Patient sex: M
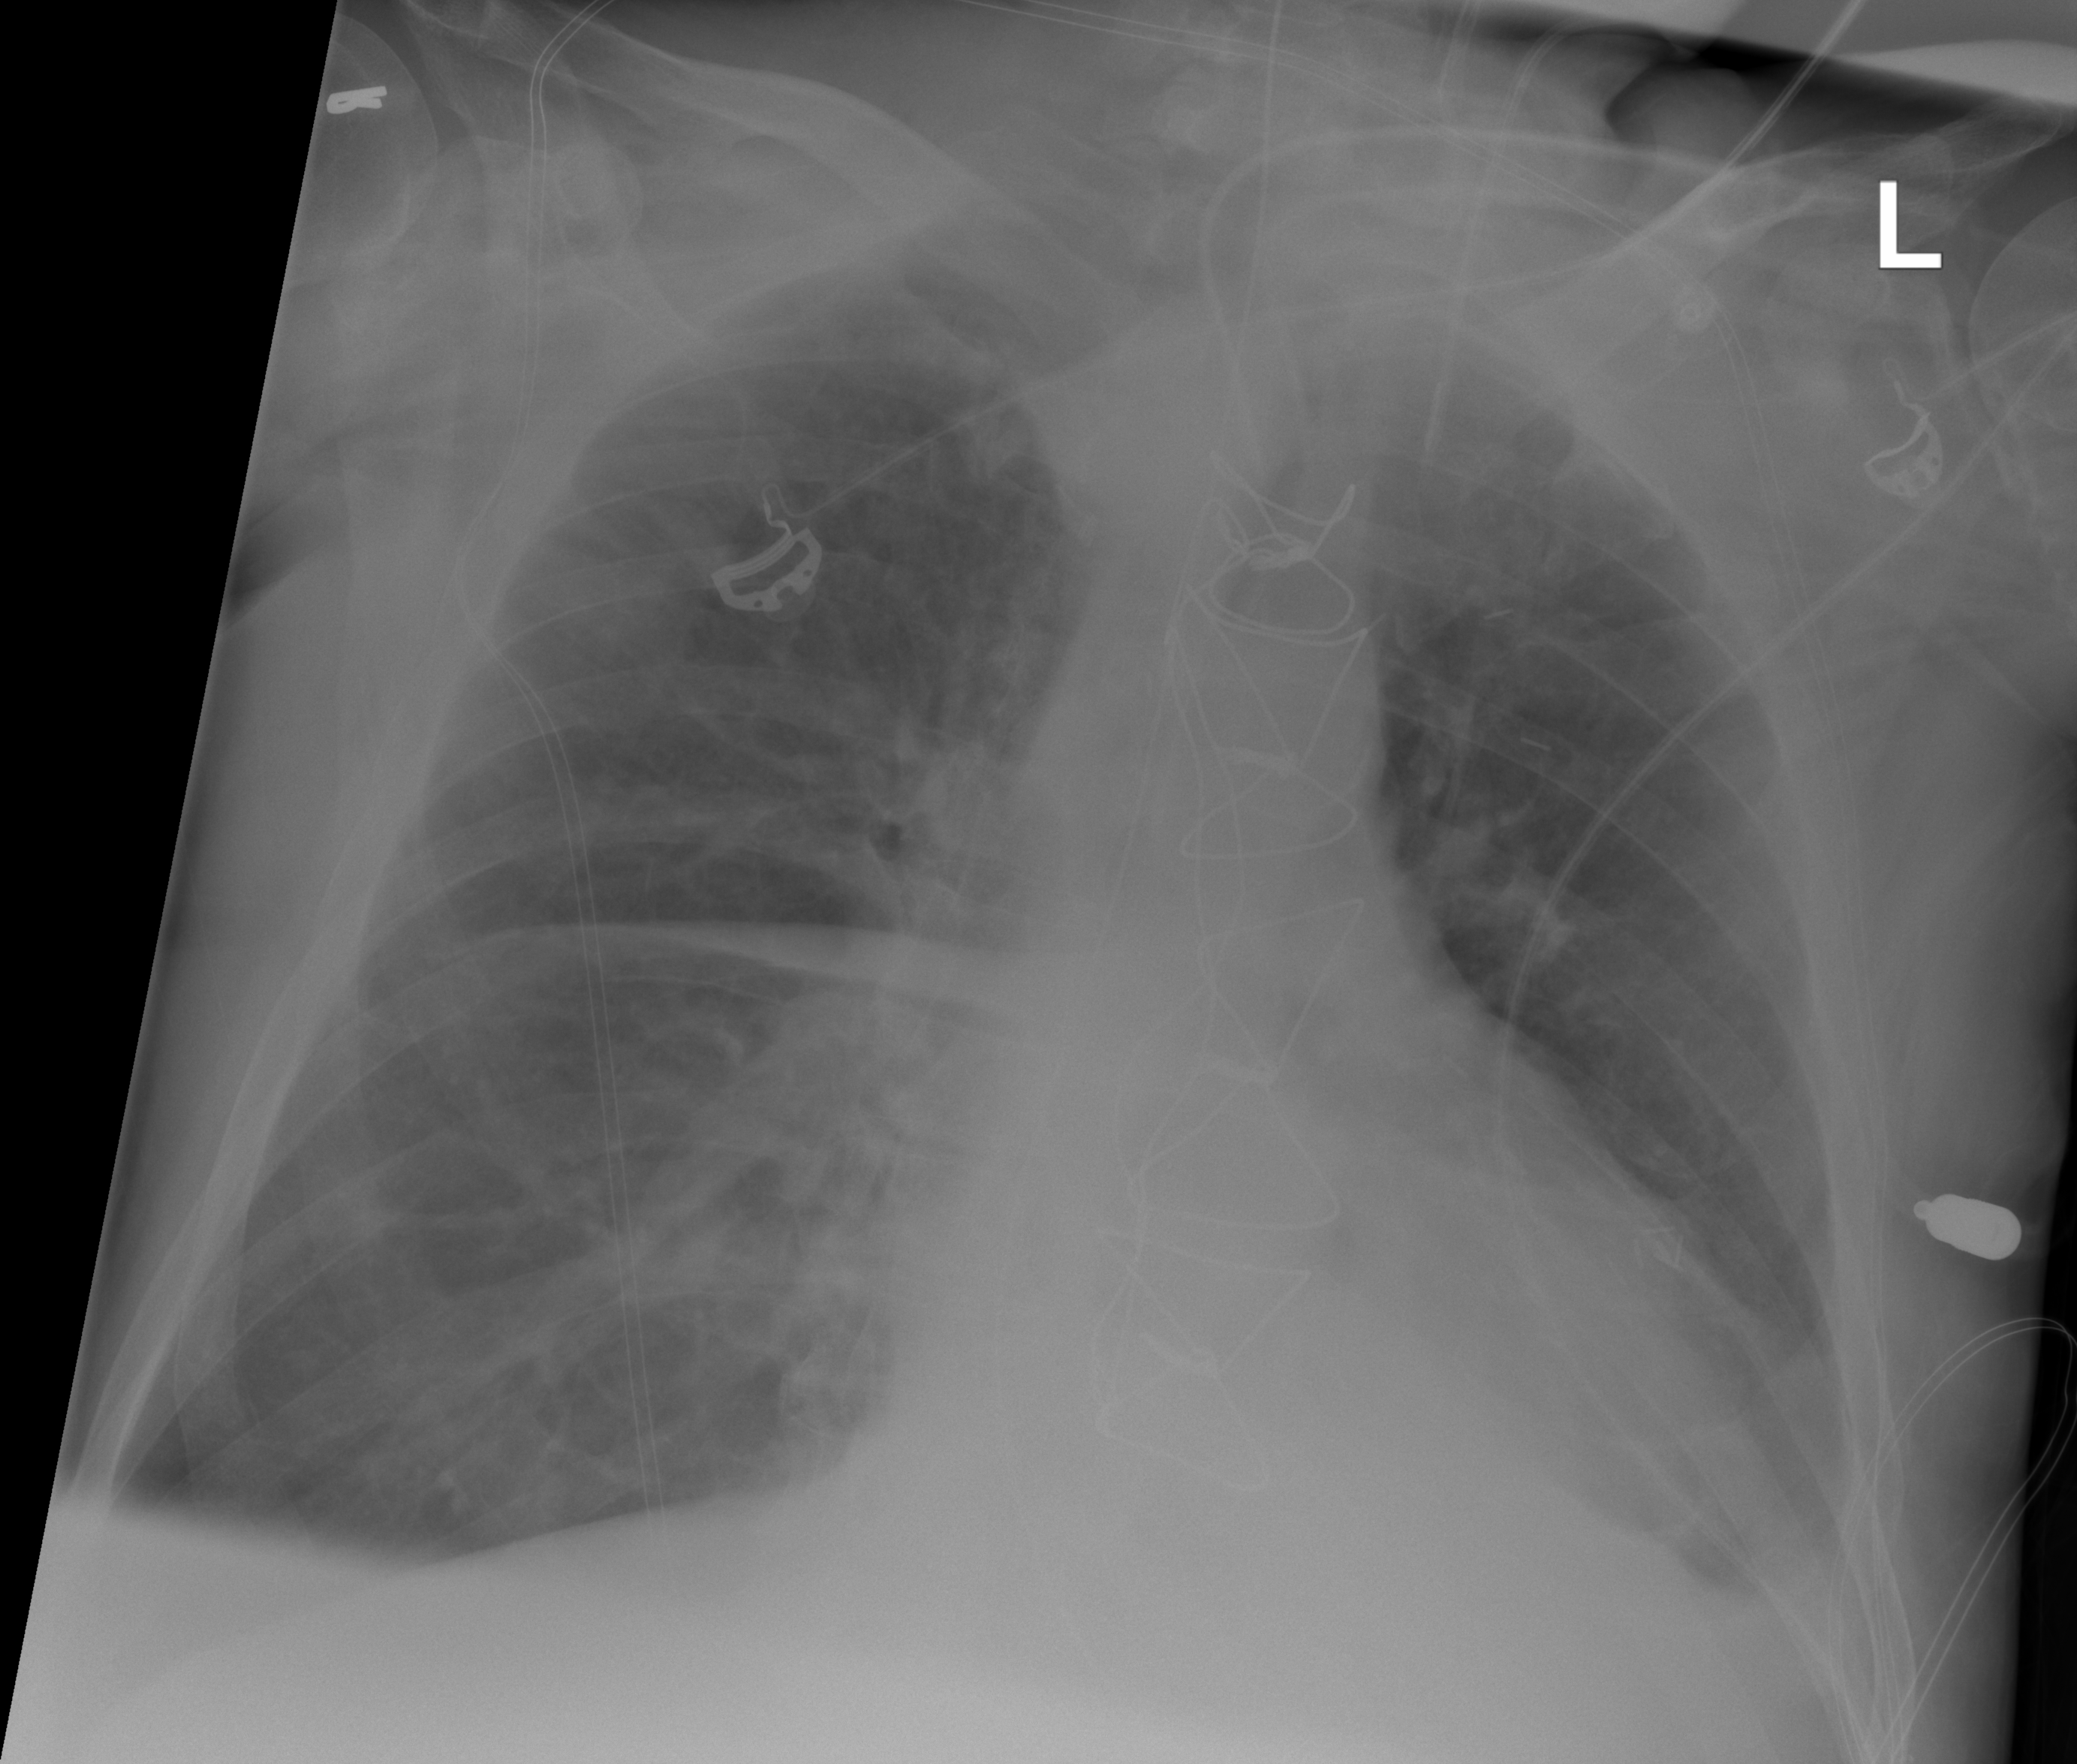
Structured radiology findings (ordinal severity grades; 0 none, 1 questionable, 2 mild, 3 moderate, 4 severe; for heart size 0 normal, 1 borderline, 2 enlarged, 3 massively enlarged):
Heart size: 2
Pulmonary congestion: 2
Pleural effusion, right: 2
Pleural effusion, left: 2
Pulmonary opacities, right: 0
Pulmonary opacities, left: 0
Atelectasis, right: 0
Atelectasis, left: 2